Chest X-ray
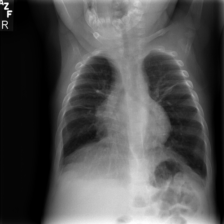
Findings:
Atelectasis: positive
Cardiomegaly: negative
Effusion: negative
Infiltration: negative
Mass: negative
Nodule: negative
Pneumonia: negative
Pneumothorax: negative
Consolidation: negative
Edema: negative
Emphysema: negative
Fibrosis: negative
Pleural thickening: negative
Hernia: negative